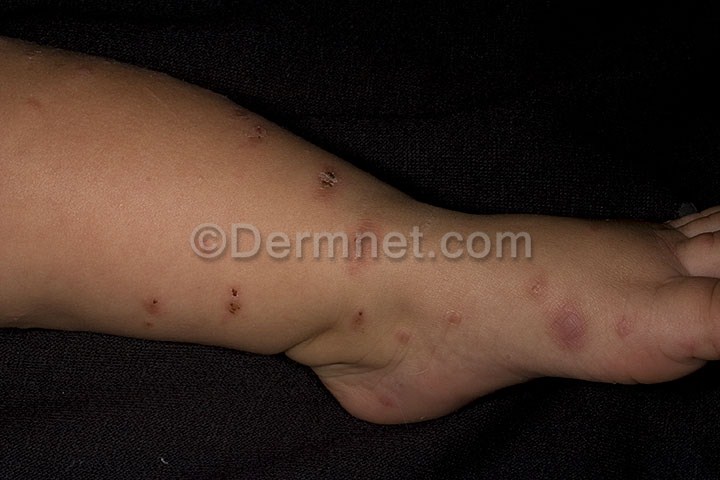
Disease: Exanthems and Drug Eruptions